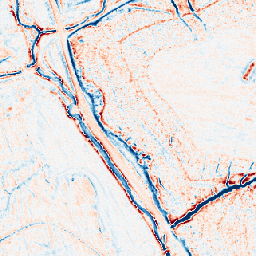
Category: classical
Decomposition family: gaussian_anisotropic
Decomposition parameters: sigma_x: 2
sigma_y: 2
Upsampling method: area
Upsampling parameters: scale: 8
Upsampling scale: 8